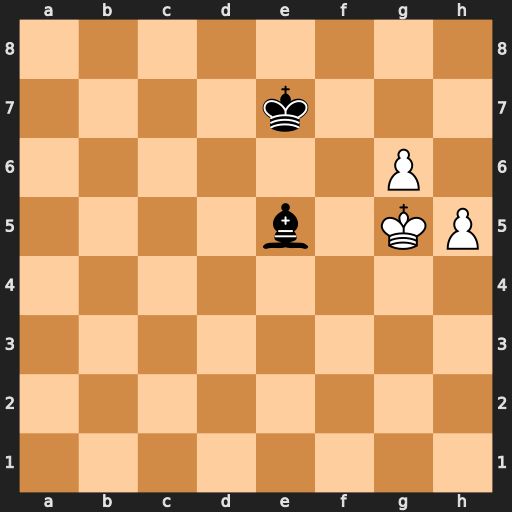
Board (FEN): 8/4k3/6P1/4b1KP/8/8/8/8
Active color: w
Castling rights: -
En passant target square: -
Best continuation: Kh6 Kf6 Kh7 Kg5 h6 Bb2 g7